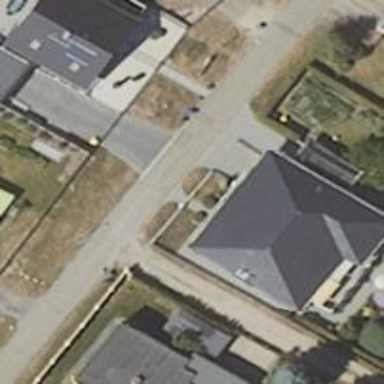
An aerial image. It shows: Simple and straightforward house.